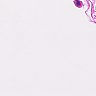
Metastatic tissue present: no